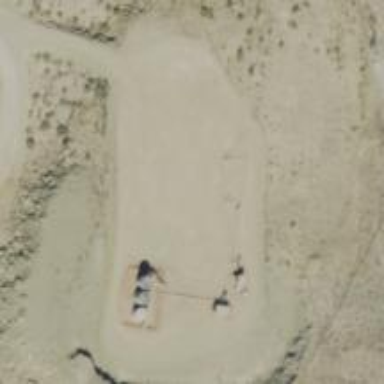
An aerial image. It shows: Petroleum well that is man-made.